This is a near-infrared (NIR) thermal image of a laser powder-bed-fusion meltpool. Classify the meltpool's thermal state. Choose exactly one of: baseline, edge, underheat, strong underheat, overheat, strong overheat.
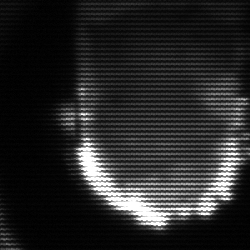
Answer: baseline